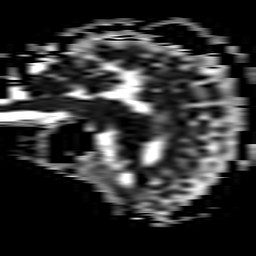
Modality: ADC
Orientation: sagittal
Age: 39
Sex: male
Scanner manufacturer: philips
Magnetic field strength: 3 T
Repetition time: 3.467 s
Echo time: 0.076 s